Interaction volume radius: 5 \u00c5
Interaction volume height: 20 \u00c5
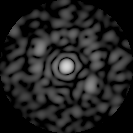
Disorder parameter: 0.6881